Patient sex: M
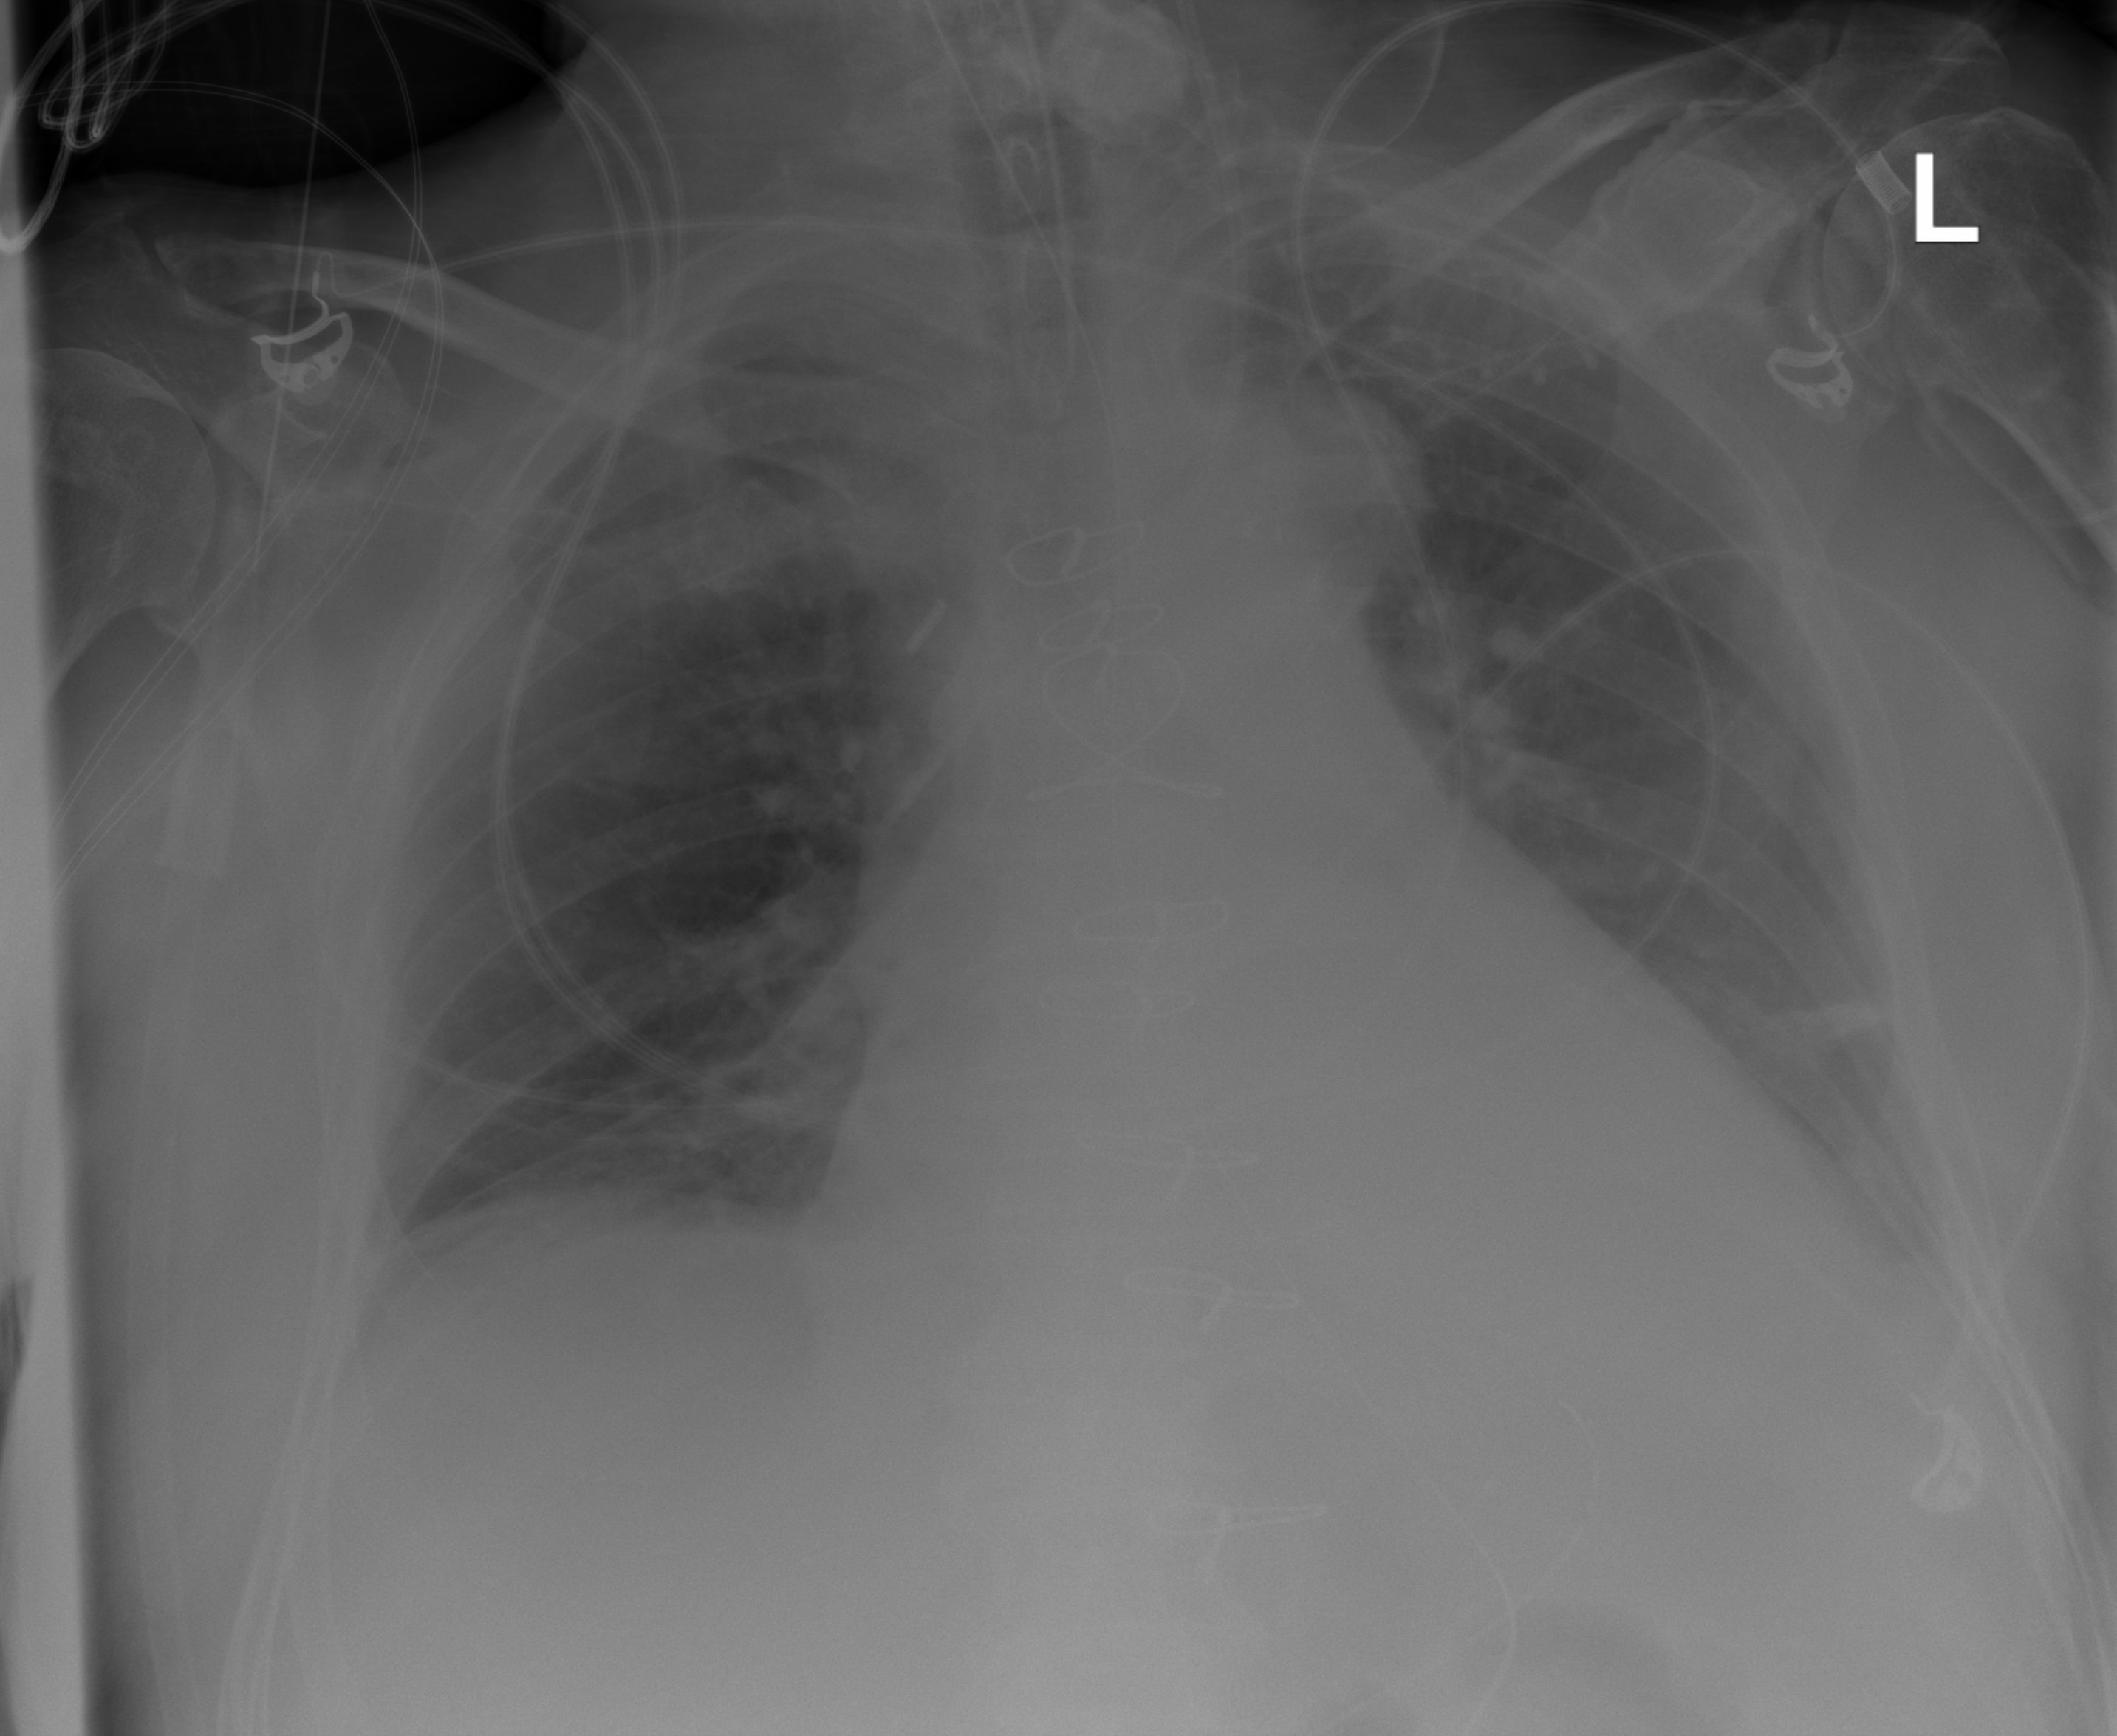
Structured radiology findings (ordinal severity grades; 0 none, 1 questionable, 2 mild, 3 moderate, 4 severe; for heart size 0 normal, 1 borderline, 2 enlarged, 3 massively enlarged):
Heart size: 2
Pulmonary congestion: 0
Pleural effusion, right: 0
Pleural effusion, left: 2
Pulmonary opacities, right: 0
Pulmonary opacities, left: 0
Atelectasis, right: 2
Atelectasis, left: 2